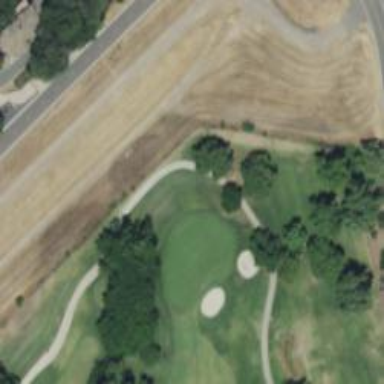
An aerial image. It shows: Path used for both walking and golf.